Field crop: maize
Growth stage: 1
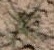
Species: salsola